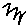
Label: zigzag